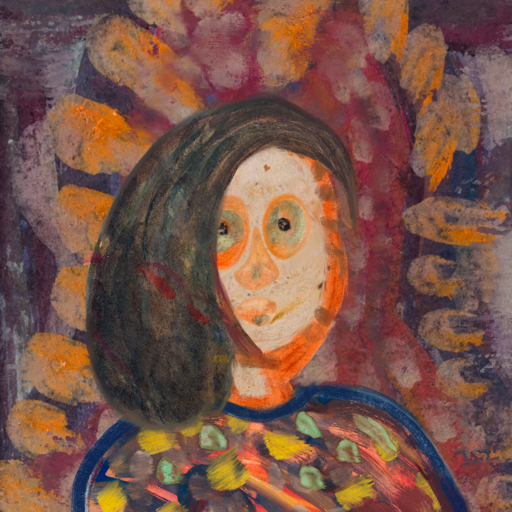
Background: Doll, Head And Neck Front: Rupkatha, Face Front: Childish, Bust: Mother_And_Son_Mother, Hair Front: Gypsy_Mother, Head Accessory: Blank, Second Necklace: Blank, Necklace: Blank, Baby: Blank